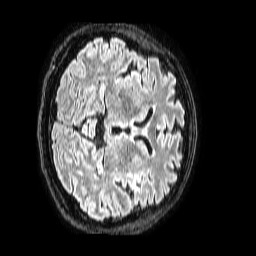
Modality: FLAIR
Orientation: axial
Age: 56
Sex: male
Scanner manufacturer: philips
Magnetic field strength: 1.5 T
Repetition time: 4.8 s
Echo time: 0.3 s